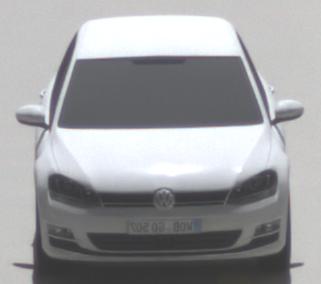
Make: VW
Model: Golf 1.2 TSI BMT
Detailed model: Golf (VII)
Model produced from: 2012/11
Model produced until: 2014/05
Doors: 3
Color: white
Road condition: dry road
Daytime: midday
Contrast: medium contrast